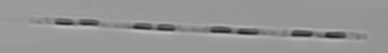
Label: Leptocylindrus